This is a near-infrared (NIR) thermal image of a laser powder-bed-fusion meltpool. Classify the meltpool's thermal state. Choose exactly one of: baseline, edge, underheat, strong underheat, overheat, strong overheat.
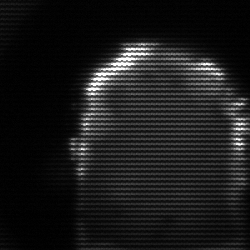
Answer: baseline